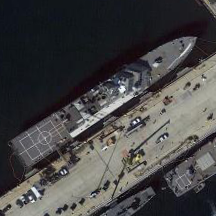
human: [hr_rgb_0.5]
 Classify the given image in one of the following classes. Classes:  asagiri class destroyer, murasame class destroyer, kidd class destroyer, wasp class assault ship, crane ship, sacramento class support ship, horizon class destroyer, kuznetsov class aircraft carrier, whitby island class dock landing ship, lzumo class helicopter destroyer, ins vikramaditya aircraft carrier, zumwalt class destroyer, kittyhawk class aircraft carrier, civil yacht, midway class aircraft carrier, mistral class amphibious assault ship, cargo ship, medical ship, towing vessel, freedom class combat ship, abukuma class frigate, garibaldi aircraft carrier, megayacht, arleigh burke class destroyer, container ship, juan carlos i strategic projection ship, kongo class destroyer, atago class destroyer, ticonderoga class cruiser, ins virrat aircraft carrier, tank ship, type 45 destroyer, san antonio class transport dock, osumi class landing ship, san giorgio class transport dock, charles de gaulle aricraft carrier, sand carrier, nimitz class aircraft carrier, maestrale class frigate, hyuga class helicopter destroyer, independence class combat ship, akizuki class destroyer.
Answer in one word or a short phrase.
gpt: Freedom class combat ship